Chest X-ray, PA view. Patient: 61 years old, sex M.
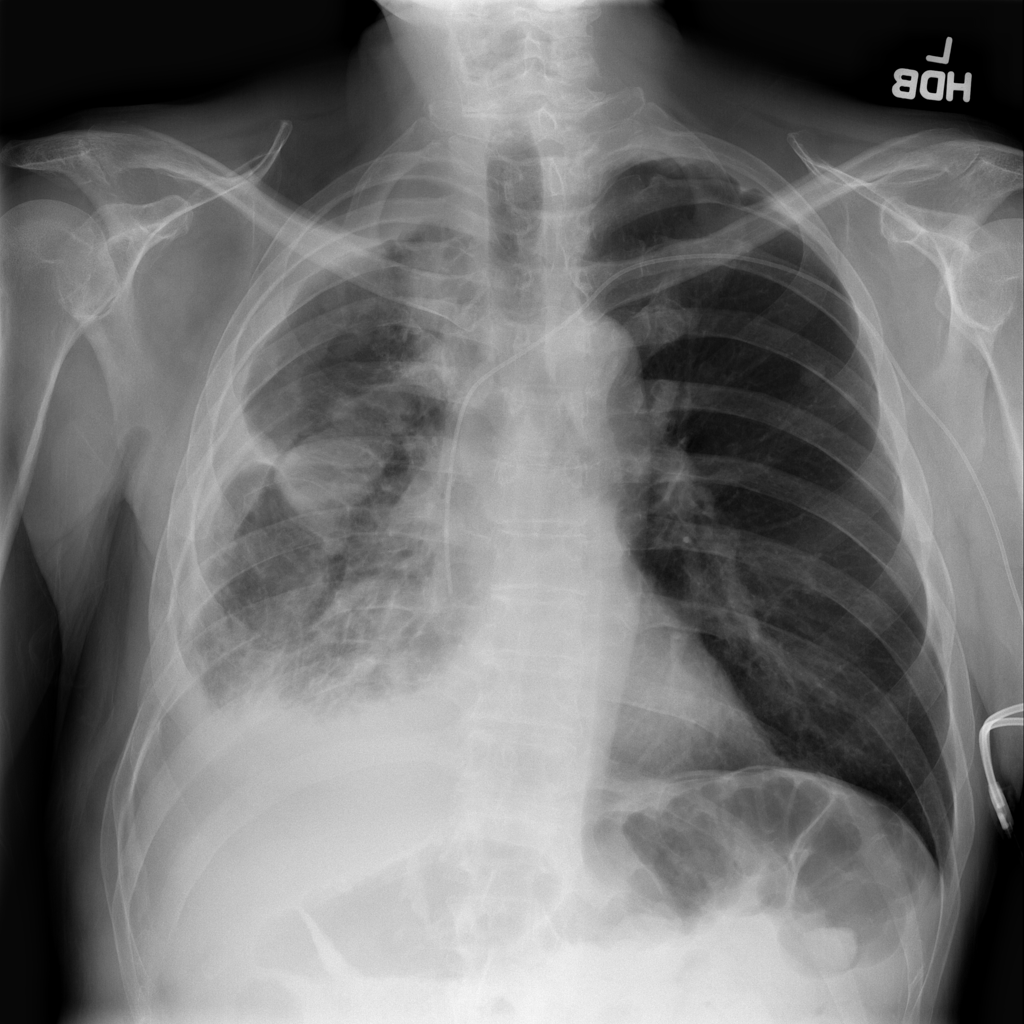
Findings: Atelectasis, Effusion, Infiltration, Pneumothorax